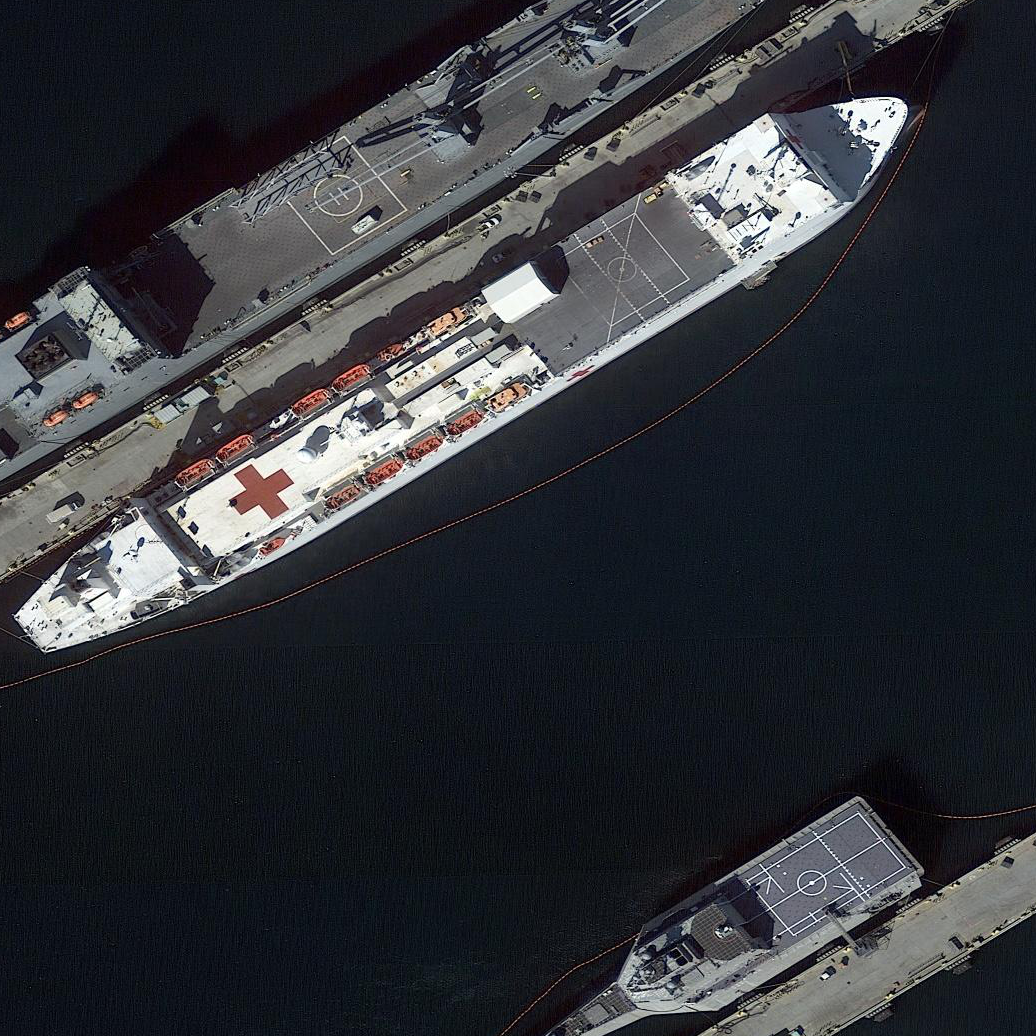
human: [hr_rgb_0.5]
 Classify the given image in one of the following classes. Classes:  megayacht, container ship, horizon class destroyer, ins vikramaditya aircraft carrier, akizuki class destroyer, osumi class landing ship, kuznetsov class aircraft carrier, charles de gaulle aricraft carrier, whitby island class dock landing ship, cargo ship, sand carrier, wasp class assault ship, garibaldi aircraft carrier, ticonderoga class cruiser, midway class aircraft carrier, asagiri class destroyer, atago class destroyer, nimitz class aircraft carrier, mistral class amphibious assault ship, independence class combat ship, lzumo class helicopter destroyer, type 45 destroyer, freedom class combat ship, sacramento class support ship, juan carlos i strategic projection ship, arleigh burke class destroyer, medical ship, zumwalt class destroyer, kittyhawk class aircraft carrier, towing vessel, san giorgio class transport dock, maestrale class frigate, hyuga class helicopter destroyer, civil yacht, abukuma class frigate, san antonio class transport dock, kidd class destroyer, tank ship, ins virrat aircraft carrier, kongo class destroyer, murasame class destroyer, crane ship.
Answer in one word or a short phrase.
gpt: Medical ship